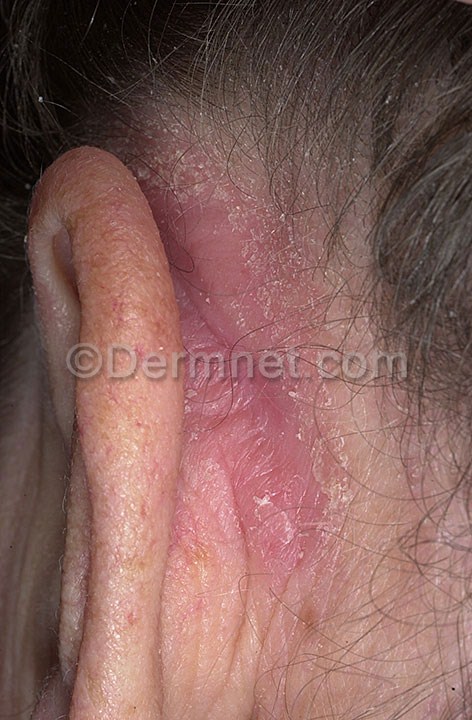
Disease: Poison Ivy Photos and other Contact Dermatitis